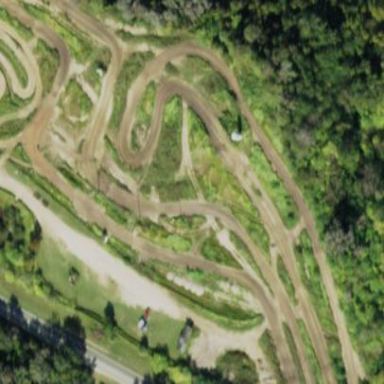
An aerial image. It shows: Unpaved raceway designed for motor sports.